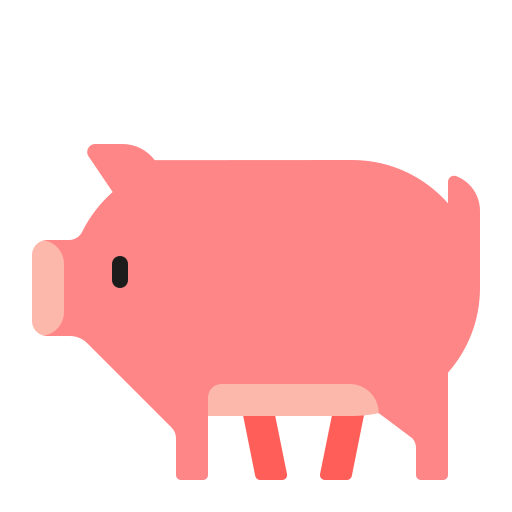
pig flat